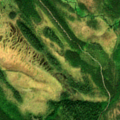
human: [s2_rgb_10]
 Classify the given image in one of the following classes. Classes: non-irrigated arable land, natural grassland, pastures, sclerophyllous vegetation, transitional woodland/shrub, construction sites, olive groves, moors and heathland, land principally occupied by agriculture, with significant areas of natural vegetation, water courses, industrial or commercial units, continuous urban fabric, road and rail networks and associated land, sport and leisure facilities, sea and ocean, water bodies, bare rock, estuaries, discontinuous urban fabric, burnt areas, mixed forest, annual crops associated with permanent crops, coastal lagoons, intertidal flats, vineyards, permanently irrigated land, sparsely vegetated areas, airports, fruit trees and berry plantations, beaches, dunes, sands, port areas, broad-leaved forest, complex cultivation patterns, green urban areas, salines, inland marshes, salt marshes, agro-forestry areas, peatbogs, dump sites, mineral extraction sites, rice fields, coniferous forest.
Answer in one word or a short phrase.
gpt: coniferous forest, transitional woodland/shrub, peatbogs